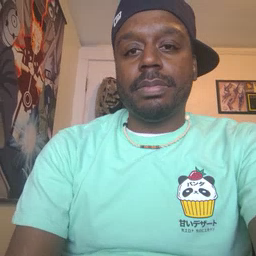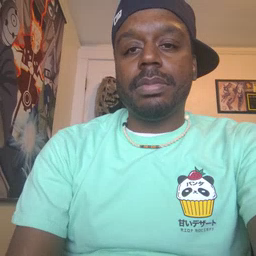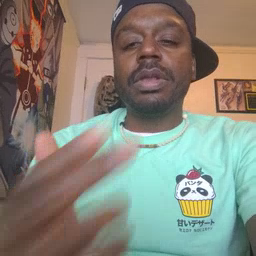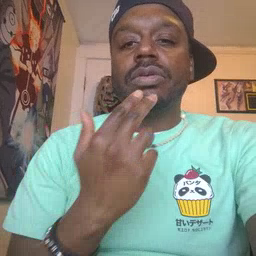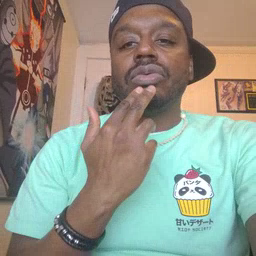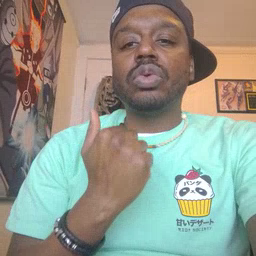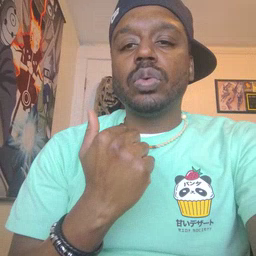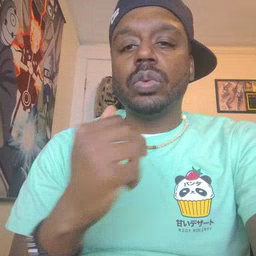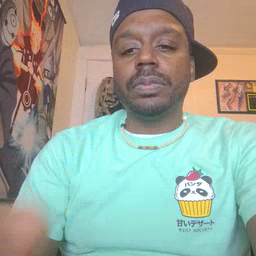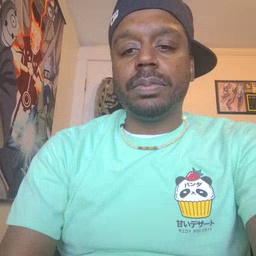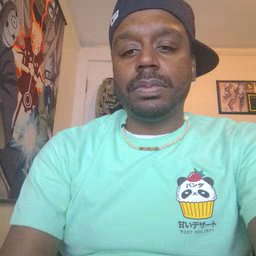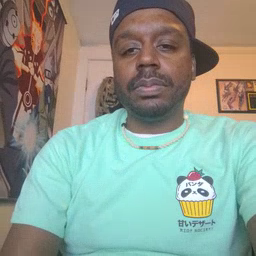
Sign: cute